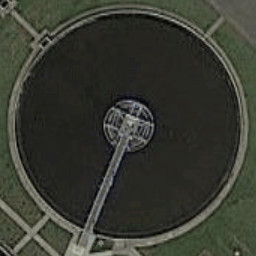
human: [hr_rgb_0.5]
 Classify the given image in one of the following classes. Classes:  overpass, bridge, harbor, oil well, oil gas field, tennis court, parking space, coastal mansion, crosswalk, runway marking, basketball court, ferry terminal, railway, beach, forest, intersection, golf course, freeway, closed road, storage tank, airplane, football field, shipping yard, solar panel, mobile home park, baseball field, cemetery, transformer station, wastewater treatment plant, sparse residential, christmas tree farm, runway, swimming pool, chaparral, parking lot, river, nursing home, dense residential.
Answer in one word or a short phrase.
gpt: wastewater treatment plant